Chest X-ray. View position: PA
Patient age: 24
Patient sex: F
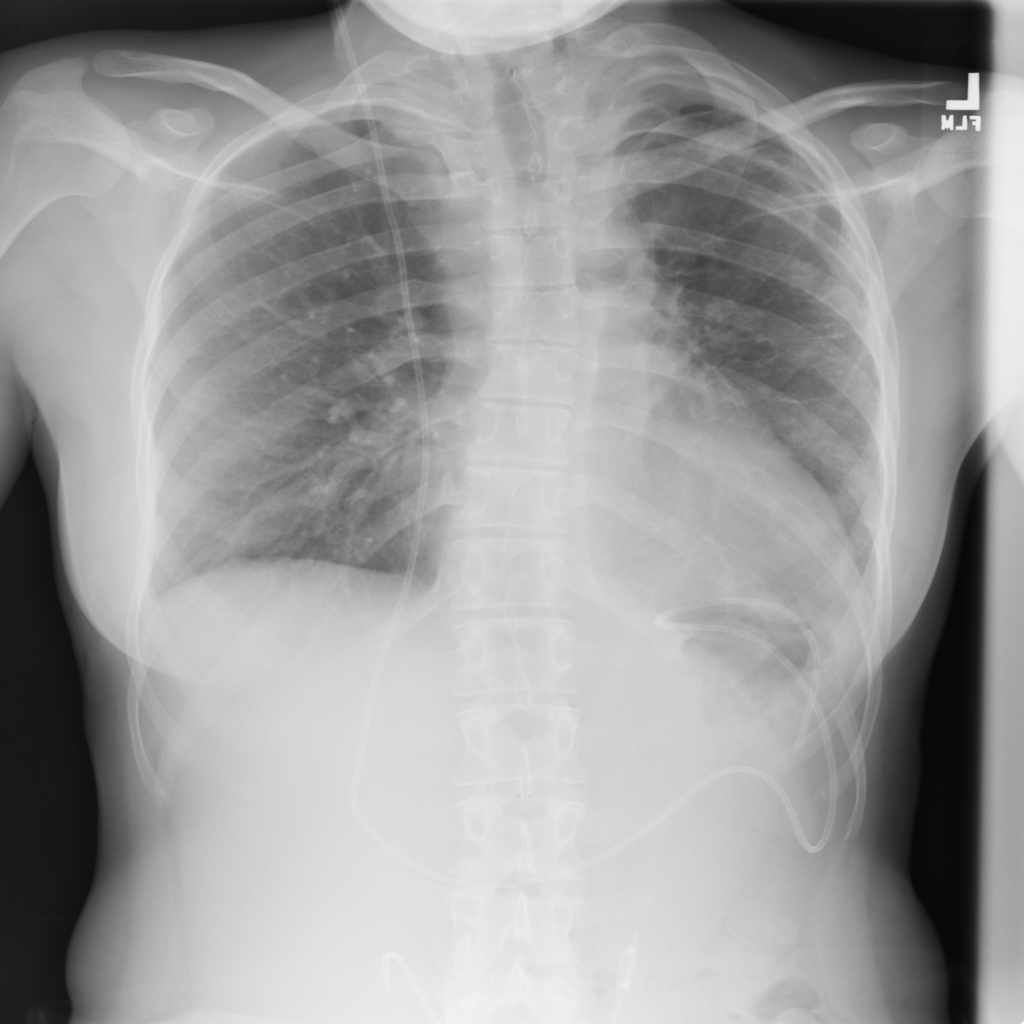
Finding: Pneumothorax